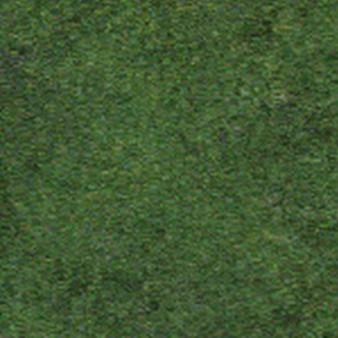
Label: other